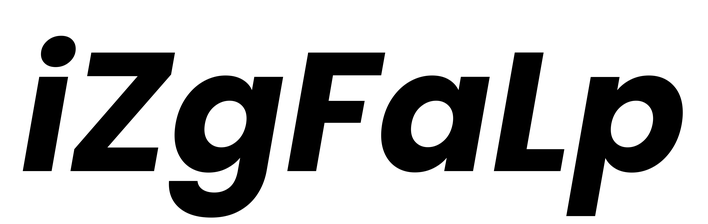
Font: Poppins-BoldItalic